Contrast-enhanced CT slice 72 of 162
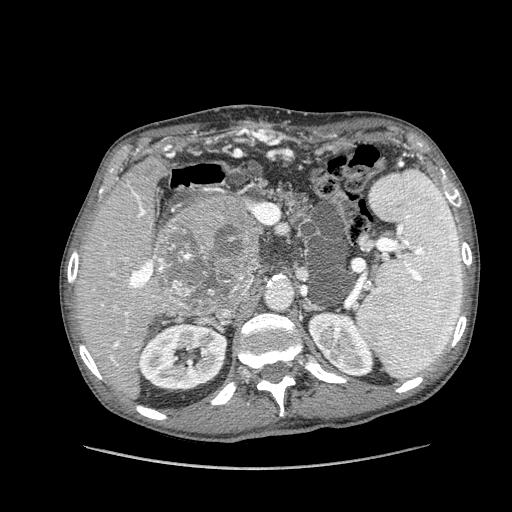
Segmented voxel counts for this case:
Liver: 1013938 voxels
Tumor mass: 247238 voxels
Portal vein: 25627 voxels
Abdominal aorta: 11110 voxels